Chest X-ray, PA view. Patient: 48 years old, sex M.
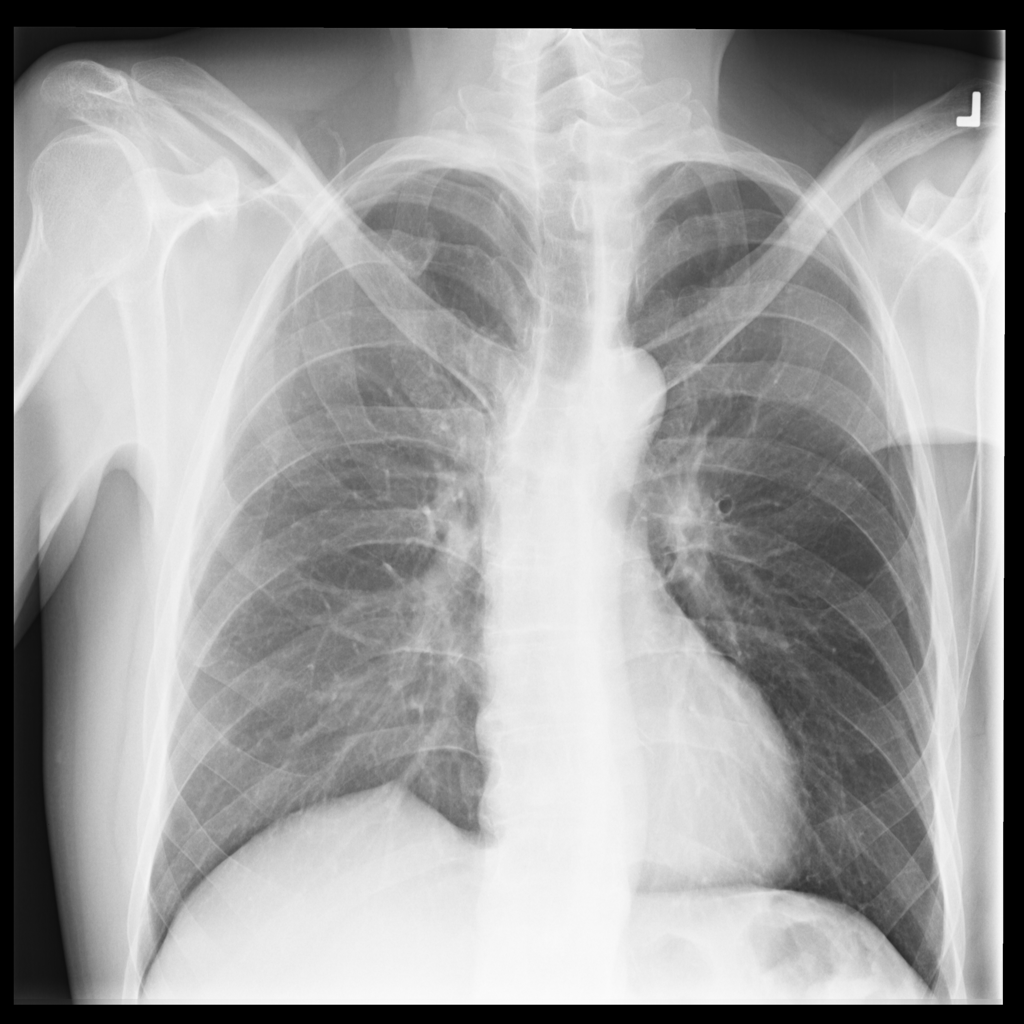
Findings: No Finding